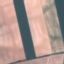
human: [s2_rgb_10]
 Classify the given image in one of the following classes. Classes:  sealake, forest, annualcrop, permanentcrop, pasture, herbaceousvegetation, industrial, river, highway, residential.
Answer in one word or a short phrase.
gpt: AnnualCrop